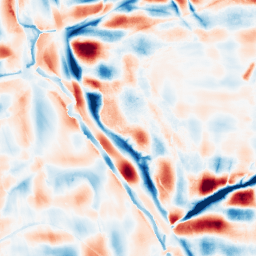
Category: wavelet
Decomposition family: wavelet_dwt
Decomposition parameters: wavelet: db4
level: 5
Upsampling method: quintic
Upsampling parameters: scale: 4
Upsampling scale: 4